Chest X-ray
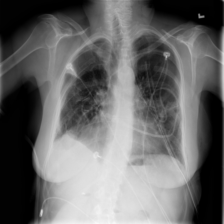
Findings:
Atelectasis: negative
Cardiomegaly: negative
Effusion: negative
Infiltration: negative
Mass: negative
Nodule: negative
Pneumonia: negative
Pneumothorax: positive
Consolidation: negative
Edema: negative
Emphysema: negative
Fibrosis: negative
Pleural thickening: negative
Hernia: negative